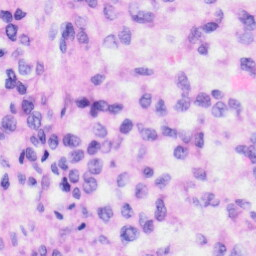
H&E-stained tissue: Liver